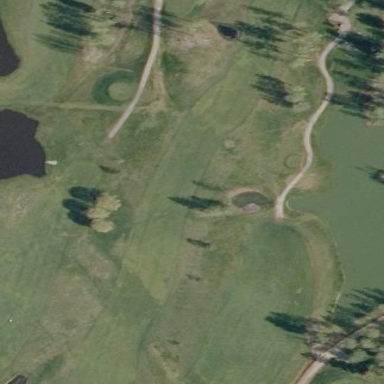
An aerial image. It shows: Grassy area designated as golf fairway.